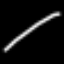
Label: line